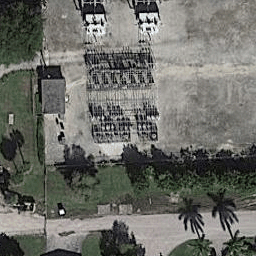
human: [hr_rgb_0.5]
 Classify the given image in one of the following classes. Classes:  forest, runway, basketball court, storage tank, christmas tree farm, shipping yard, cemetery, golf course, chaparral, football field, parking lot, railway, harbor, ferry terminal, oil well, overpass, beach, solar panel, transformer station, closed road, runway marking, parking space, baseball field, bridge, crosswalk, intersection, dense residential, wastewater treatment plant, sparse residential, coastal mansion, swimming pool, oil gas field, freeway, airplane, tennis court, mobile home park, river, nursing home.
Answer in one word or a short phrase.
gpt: transformer station